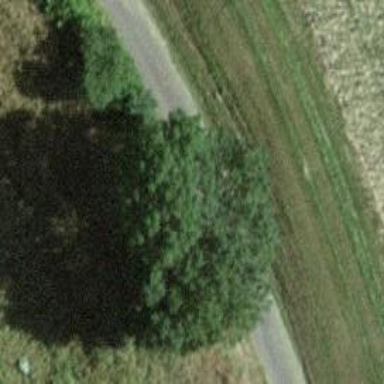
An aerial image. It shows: Well-maintained track road with grade 1 tracktype.